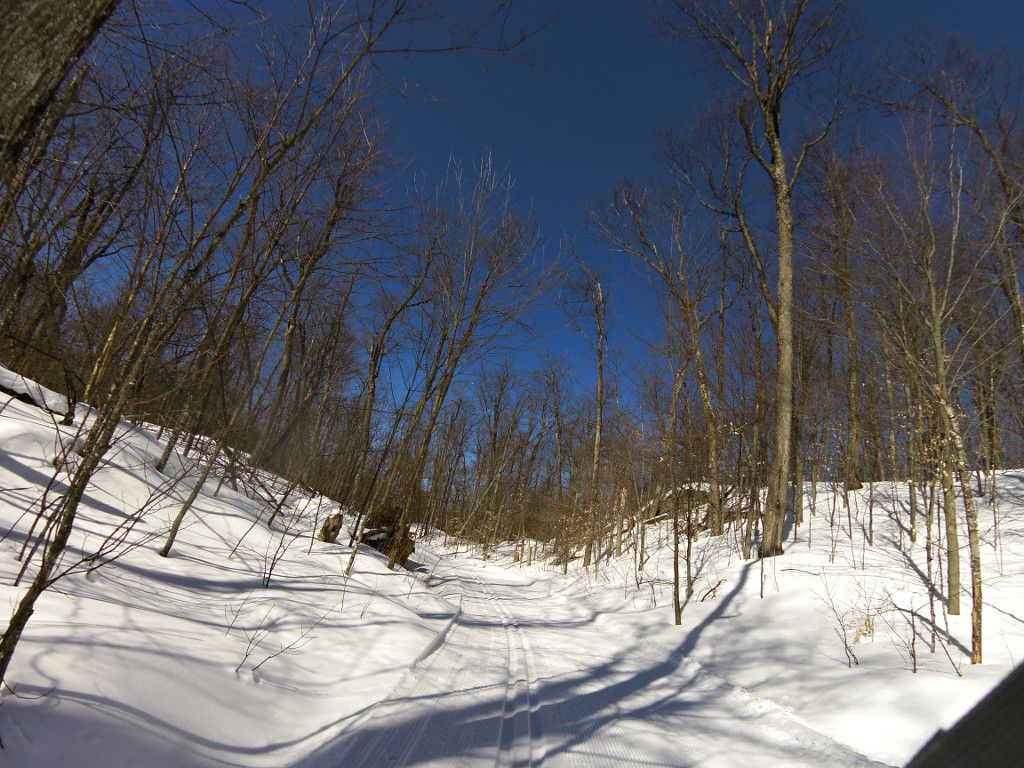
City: ottawa-gatineau